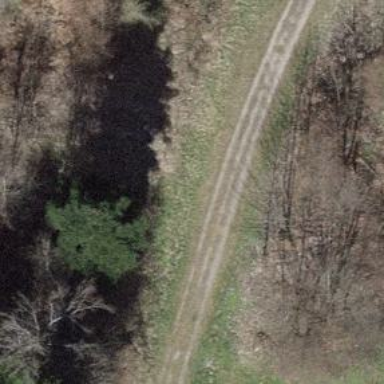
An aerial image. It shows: Track with grade 2 tracktype.